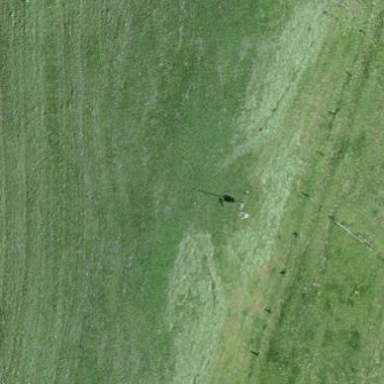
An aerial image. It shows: Grassy surface.